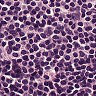
Metastatic tissue present: no